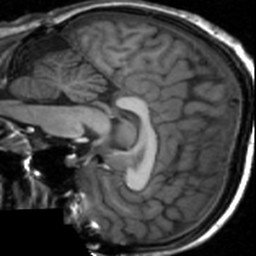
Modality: T1w
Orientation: sagittal
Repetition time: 0.008948 s
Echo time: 0.001784 s